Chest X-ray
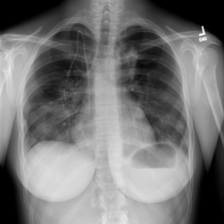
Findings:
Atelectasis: negative
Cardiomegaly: negative
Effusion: negative
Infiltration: negative
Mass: positive
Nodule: negative
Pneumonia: negative
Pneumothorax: negative
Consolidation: negative
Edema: negative
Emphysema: negative
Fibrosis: negative
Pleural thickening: negative
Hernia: negative